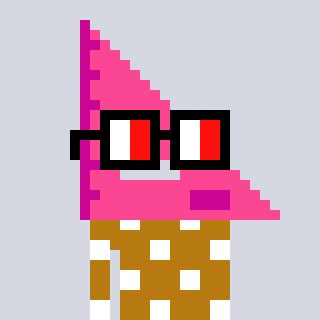
a pixel art character with square glasses with black frames and red eyes, a squadron ruler-shaped head and a gold-colored body on a cool background